Question: '''
#include<stdio.h>
#include<stdlib.h>
int main()
{
char *userInput;
userInput = (char*)malloc(sizeof(userInput));
printf("Commands:
");
printf(" a name - adds given name to list
");
printf(" r name - removes given name from list
");
printf(" p - prints out list
");
printf(" e - exits
");
printf("
Enter a command: ");
scanf("%s
",userInput);
printf("
The user input was: %s
", userInput);
return 0;
}
'''
I compile the code "gcc -std=gnu99 -m32 -Wall -g -o namelist namelist.c"
whenever I run the executable all of the first printf are displayed and I get prompt on an input. Whenever I enter an input and press enter, I don't get prompt the next printf until I put another input in.

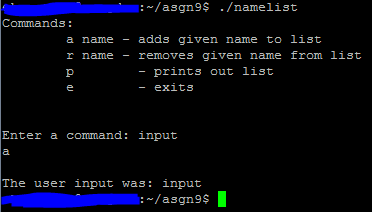
Answer: Just take out the "
" in your
'''
scanf("%s
",userInput)
'''